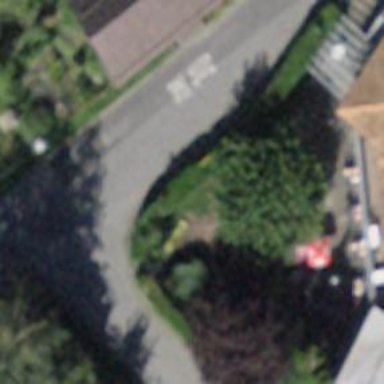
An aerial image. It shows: Bus stop with platform for public transport.